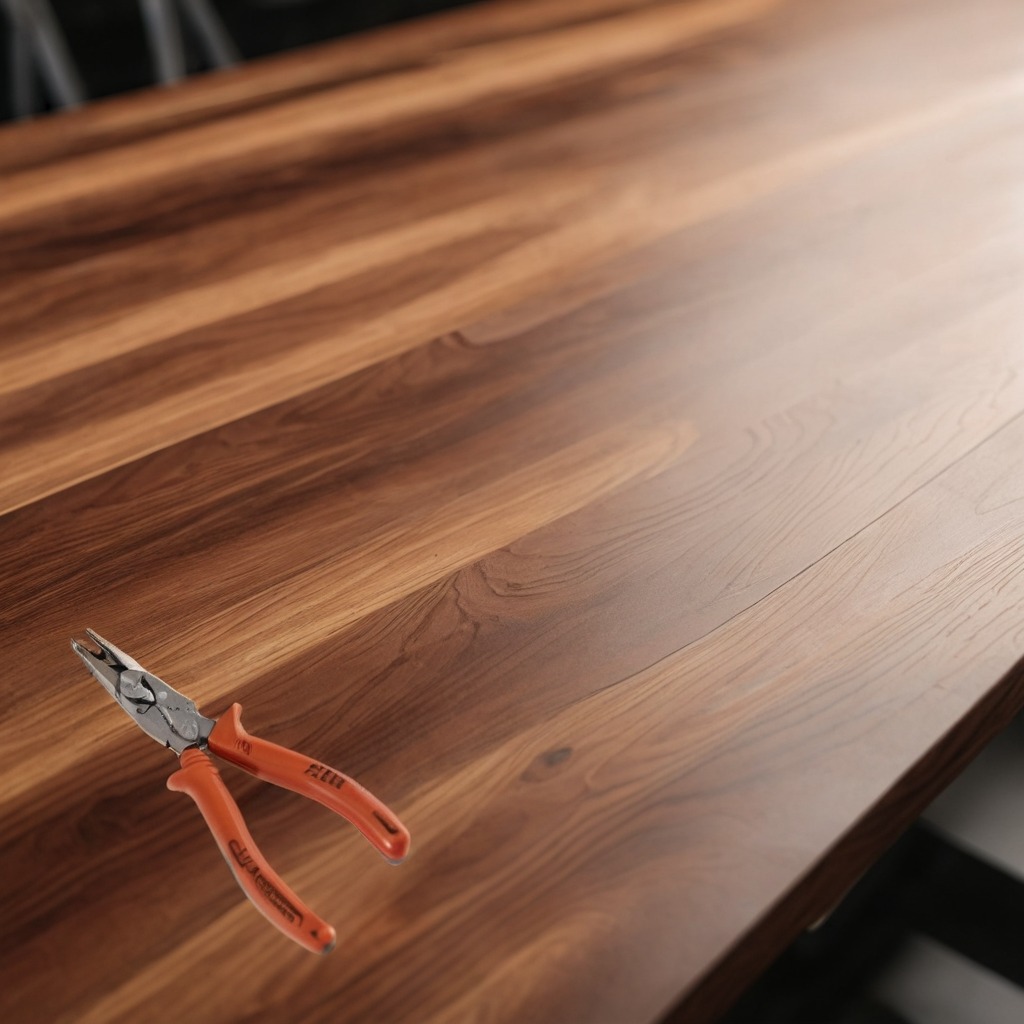
A plier is lying on the wooden table.